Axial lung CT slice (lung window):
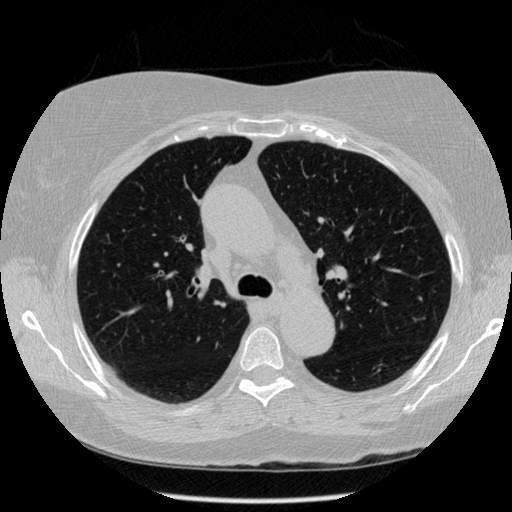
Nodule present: no